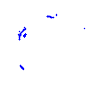
Particle: pion